Question: ## Background
I'm converting an existing application to using spring web integration tests via 'MockMvcBuilders.webAppContextSetup()'.
I have a class 'Initializer' with the following hierarchy:

When the application runs, that class is automatically detected and included in the context instantiation by 'SpringServletContainerInitializer', and it's important overriding method is called:
'''
protected WebApplicationContext createRootApplicationContext() {
AnnotationConfigWebApplicationContext ctx = new AnnotationConfigWebApplicationContext();
ConfigurableEnvironment env = ctx.getEnvironment();
// other stuff
env.getPropertySources().addLast(new MapPropertySource("appType", aHashMapImadeWithImportantStuff));
}
'''
## The Problem
But during the mock mvc test execution, the aforementioned "appType" property source is missing. (See stack at bottom)
## The Question
What do I do to get this class included in the mvc integration test startup?
---
## The Stack
'''
java.lang.IllegalStateException: Failed to load ApplicationContext
at org.springframework.test.context.cache.DefaultCacheAwareContextLoaderDelegate.loadContext(DefaultCacheAwareContextLoaderDelegate.java:124)
at org.springframework.test.context.support.DefaultTestContext.getApplicationContext(DefaultTestContext.java:83)
at org.springframework.test.context.web.ServletTestExecutionListener.setUpRequestContextIfNecessary(ServletTestExecutionListener.java:189)
at org.springframework.test.context.web.ServletTestExecutionListener.prepareTestInstance(ServletTestExecutionListener.java:131)
at org.springframework.test.context.TestContextManager.prepareTestInstance(TestContextManager.java:230)
at org.springframework.test.context.junit.jupiter.SpringExtension.postProcessTestInstance(SpringExtension.java:91)
at org.junit.jupiter.engine.descriptor.ClassTestDescriptor.lambda$null$1(ClassTestDescriptor.java:195)
at org.junit.jupiter.engine.descriptor.JupiterTestDescriptor.executeAndMaskThrowable(JupiterTestDescriptor.java:102)
at org.junit.jupiter.engine.descriptor.ClassTestDescriptor.lambda$invokeTestInstancePostProcessors$2(ClassTestDescriptor.java:195)
at java.util.ArrayList$ArrayListSpliterator.forEachRemaining(ArrayList.java:1374)
at java.util.stream.ReferencePipeline$Head.forEach(ReferencePipeline.java:580)
at org.junit.jupiter.engine.descriptor.ClassTestDescriptor.invokeTestInstancePostProcessors(ClassTestDescriptor.java:194)
at org.junit.jupiter.engine.descriptor.ClassTestDescriptor.lambda$testInstanceProvider$0(ClassTestDescriptor.java:186)
at org.junit.jupiter.engine.descriptor.MethodTestDescriptor.prepare(MethodTestDescriptor.java:120)
at org.junit.jupiter.engine.descriptor.MethodTestDescriptor.prepare(MethodTestDescriptor.java:63)
at org.junit.platform.engine.support.hierarchical.HierarchicalTestExecutor.execute(HierarchicalTestExecutor.java:59)
at org.junit.platform.engine.support.hierarchical.HierarchicalTestExecutor.lambda$execute$0(HierarchicalTestExecutor.java:88)
at org.junit.platform.engine.support.hierarchical.SingleTestExecutor.executeSafely(SingleTestExecutor.java:66)
at org.junit.platform.engine.support.hierarchical.HierarchicalTestExecutor.execute(HierarchicalTestExecutor.java:77)
at org.junit.platform.engine.support.hierarchical.HierarchicalTestExecutor.lambda$execute$0(HierarchicalTestExecutor.java:88)
at org.junit.platform.engine.support.hierarchical.SingleTestExecutor.executeSafely(SingleTestExecutor.java:66)
at org.junit.platform.engine.support.hierarchical.HierarchicalTestExecutor.execute(HierarchicalTestExecutor.java:77)
at org.junit.platform.engine.support.hierarchical.HierarchicalTestExecutor.execute(HierarchicalTestExecutor.java:51)
at org.junit.platform.engine.support.hierarchical.HierarchicalTestEngine.execute(HierarchicalTestEngine.java:43)
at org.junit.platform.launcher.core.DefaultLauncher.execute(DefaultLauncher.java:124)
at org.junit.platform.launcher.core.DefaultLauncher.execute(DefaultLauncher.java:84)
at com.intellij.junit5.JUnit5IdeaTestRunner.startRunnerWithArgs(JUnit5IdeaTestRunner.java:42)
at com.intellij.rt.execution.junit.JUnitStarter.prepareStreamsAndStart(JUnitStarter.java:262)
at com.intellij.rt.execution.junit.JUnitStarter.main(JUnitStarter.java:84)
at sun.reflect.NativeMethodAccessorImpl.invoke0(Native Method)
at sun.reflect.NativeMethodAccessorImpl.invoke(NativeMethodAccessorImpl.java:62)
at sun.reflect.DelegatingMethodAccessorImpl.invoke(DelegatingMethodAccessorImpl.java:43)
at java.lang.reflect.Method.invoke(Method.java:498)
at com.intellij.rt.execution.application.AppMain.main(AppMain.java:147)
Caused by: org.springframework.beans.factory.BeanDefinitionStoreException: Failed to process import candidates for configuration class [com.company.anApp.config.SomeConfig]; nested exception is java.lang.IllegalArgumentException: Could not resolve placeholder 'appType' in string value "classpath:/com/company/anApp/config/${appType}/custom.properties"
at org.springframework.context.annotation.ConfigurationClassParser.processImports(ConfigurationClassParser.java:548)
at org.springframework.context.annotation.ConfigurationClassParser.doProcessConfigurationClass(ConfigurationClassParser.java:286)
at org.springframework.context.annotation.ConfigurationClassParser.processConfigurationClass(ConfigurationClassParser.java:237)
at org.springframework.context.annotation.ConfigurationClassParser.processImports(ConfigurationClassParser.java:539)
at org.springframework.context.annotation.ConfigurationClassParser.doProcessConfigurationClass(ConfigurationClassParser.java:286)
at org.springframework.context.annotation.ConfigurationClassParser.processConfigurationClass(ConfigurationClassParser.java:237)
at org.springframework.context.annotation.ConfigurationClassParser.parse(ConfigurationClassParser.java:196)
at org.springframework.context.annotation.ConfigurationClassParser.doProcessConfigurationClass(ConfigurationClassParser.java:279)
at org.springframework.context.annotation.ConfigurationClassParser.processConfigurationClass(ConfigurationClassParser.java:237)
at org.springframework.context.annotation.ConfigurationClassParser.processImports(ConfigurationClassParser.java:539)
at org.springframework.context.annotation.ConfigurationClassParser.doProcessConfigurationClass(ConfigurationClassParser.java:286)
at org.springframework.context.annotation.ConfigurationClassParser.processConfigurationClass(ConfigurationClassParser.java:237)
at org.springframework.context.annotation.ConfigurationClassParser.parse(ConfigurationClassParser.java:204)
at org.springframework.context.annotation.ConfigurationClassParser.parse(ConfigurationClassParser.java:173)
at org.springframework.context.annotation.ConfigurationClassPostProcessor.processConfigBeanDefinitions(ConfigurationClassPostProcessor.java:324)
at org.springframework.context.annotation.ConfigurationClassPostProcessor.postProcessBeanDefinitionRegistry(ConfigurationClassPostProcessor.java:246)
at org.springframework.context.support.PostProcessorRegistrationDelegate.invokeBeanDefinitionRegistryPostProcessors(PostProcessorRegistrationDelegate.java:273)
at org.springframework.context.support.PostProcessorRegistrationDelegate.invokeBeanFactoryPostProcessors(PostProcessorRegistrationDelegate.java:98)
at org.springframework.context.support.AbstractApplicationContext.invokeBeanFactoryPostProcessors(AbstractApplicationContext.java:681)
at org.springframework.context.support.AbstractApplicationContext.refresh(AbstractApplicationContext.java:523)
at org.springframework.test.context.web.AbstractGenericWebContextLoader.loadContext(AbstractGenericWebContextLoader.java:134)
at org.springframework.test.context.web.AbstractGenericWebContextLoader.loadContext(AbstractGenericWebContextLoader.java:61)
at org.springframework.test.context.support.AbstractDelegatingSmartContextLoader.delegateLoading(AbstractDelegatingSmartContextLoader.java:108)
at org.springframework.test.context.support.AbstractDelegatingSmartContextLoader.loadContext(AbstractDelegatingSmartContextLoader.java:251)
at org.springframework.test.context.cache.DefaultCacheAwareContextLoaderDelegate.loadContextInternal(DefaultCacheAwareContextLoaderDelegate.java:98)
at org.springframework.test.context.cache.DefaultCacheAwareContextLoaderDelegate.loadContext(DefaultCacheAwareContextLoaderDelegate.java:116)
... 33 more
Caused by: java.lang.IllegalArgumentException: Could not resolve placeholder 'appType' in string value "classpath:/com/company/anApp/config/${appType}/custom.properties"
at org.springframework.util.PropertyPlaceholderHelper.parseStringValue(PropertyPlaceholderHelper.java:174)
at org.springframework.util.PropertyPlaceholderHelper.replacePlaceholders(PropertyPlaceholderHelper.java:126)
at org.springframework.core.env.AbstractPropertyResolver.doResolvePlaceholders(AbstractPropertyResolver.java:219)
at org.springframework.core.env.AbstractPropertyResolver.resolveRequiredPlaceholders(AbstractPropertyResolver.java:193)
at org.springframework.core.env.AbstractEnvironment.resolveRequiredPlaceholders(AbstractEnvironment.java:571)
at org.springframework.context.annotation.ConfigurationClassParser.processPropertySource(ConfigurationClassParser.java:386)
at org.springframework.context.annotation.ConfigurationClassParser.doProcessConfigurationClass(ConfigurationClassParser.java:260)
at org.springframework.context.annotation.ConfigurationClassParser.processConfigurationClass(ConfigurationClassParser.java:237)
at org.springframework.context.annotation.ConfigurationClassParser.processImports(ConfigurationClassParser.java:539)
... 58 more
'''
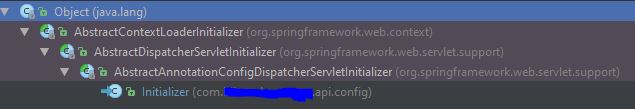
Answer: As is stated very clearly in the reference manual, the Spring MVC Test Framework does execute within a Servlet container.
Thus, you simply cannot use Tomcat's 'context.xml' file, 'web.xml', or a 'WebApplicationInitializer' in conjunction with MVC Test.
To set the 'appType' property, you have two options:
1. Use @TestPropertySource
2. Implement a custom ApplicationContextInitializer and register it via the initializers in @ContextConfiguration.